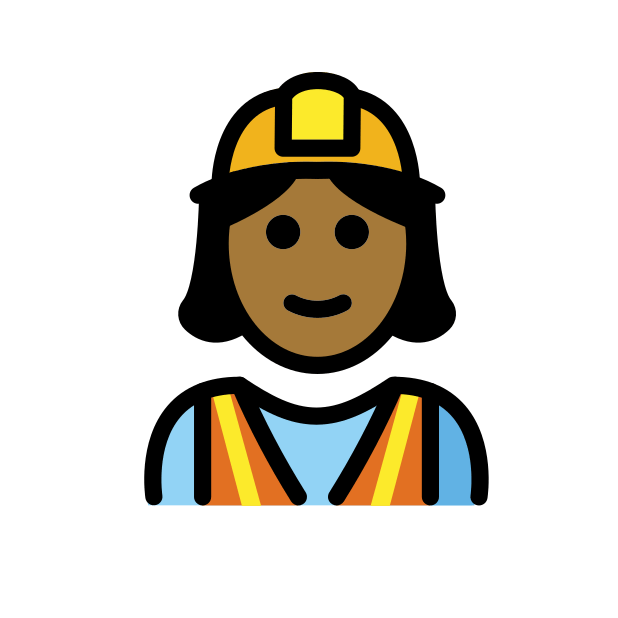
woman construction worker: medium-dark skin tone